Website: macys
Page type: added-to-cart
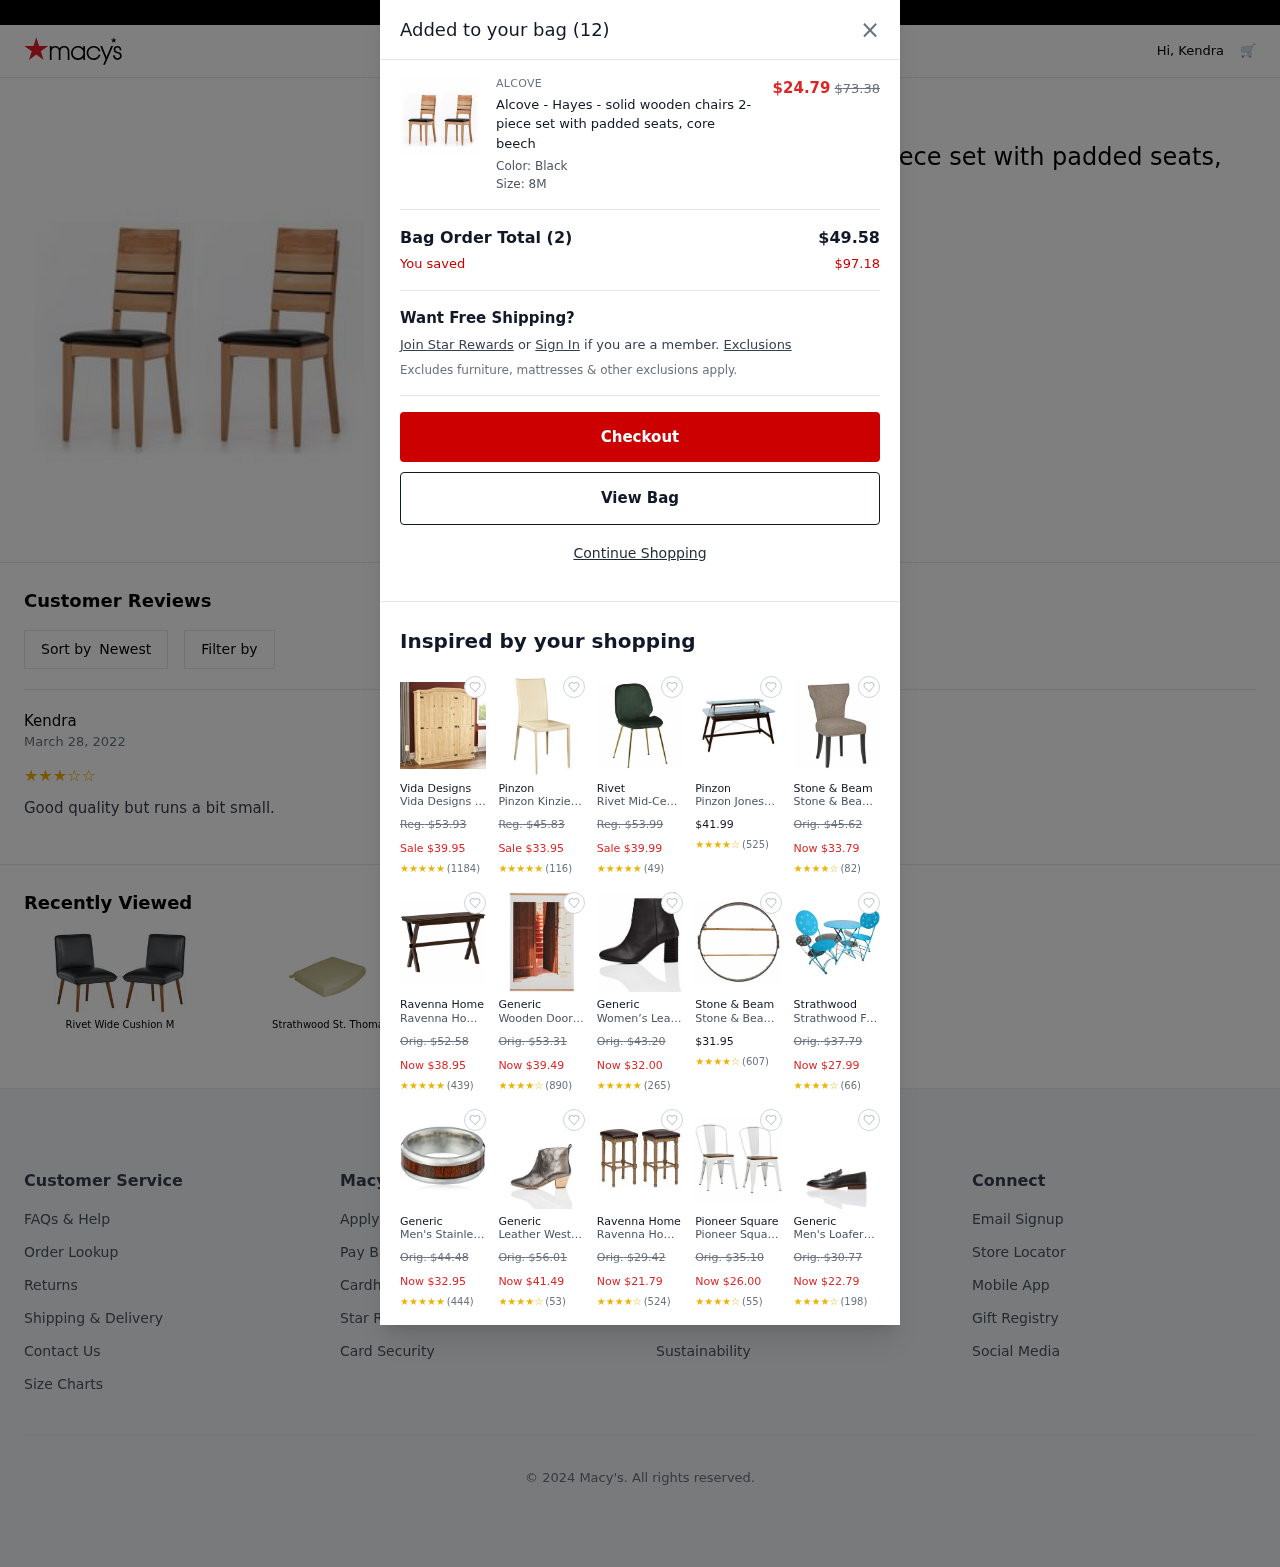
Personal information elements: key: PII_FIRSTNAME
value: Kendra
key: PII_REVIEW
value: Good quality but runs a bit small.
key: PII_USER_RATING
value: ★
★
★
★
★
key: PII_USER_RATING
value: ★
★
★
★
☆
Product elements: key: PRODUCT1_BRAND
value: Alcove
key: PRODUCT1_NAME
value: Alcove - Hayes - solid wooden chairs 2-piece set with padded seats, core beech
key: PRODUCT1_PRICE
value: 24.79
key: PRODUCT18_NAME
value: Rivet Wide Cushion M
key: PRODUCT19_NAME
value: Strathwood St. Thoma
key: PRODUCT1_ORIGINAL_PRICE
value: $73.38
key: PRODUCT2_BRAND
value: Vida Designs
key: PRODUCT2_NAME
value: Vida Designs Corona Wardrobe, 3 Door, Solid Pine Wood, Solid Pine Wood, Distressed Waxed Pine Bedroo
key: PRODUCT2_ORIGINAL_PRICE
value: Reg. $53.93
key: PRODUCT2_PRICE
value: Sale $39.95
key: PRODUCT2_RATING
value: ★
★
★
★
★
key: PRODUCT2_NUM_RATINGS
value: (1184)
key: PRODUCT3_BRAND
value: Pinzon
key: PRODUCT3_NAME
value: Pinzon Kinzie Leather Dining Chair, Cream
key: PRODUCT3_ORIGINAL_PRICE
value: Reg. $45.83
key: PRODUCT3_PRICE
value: Sale $33.95
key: PRODUCT3_RATING
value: ★
★
★
★
★
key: PRODUCT3_NUM_RATINGS
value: (116)
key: PRODUCT4_BRAND
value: Rivet
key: PRODUCT4_NAME
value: Rivet Mid-Century Luxe Velvet Dining Chair, 34.1"H, Set of 2, Dark Green
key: PRODUCT4_ORIGINAL_PRICE
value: Reg. $53.99
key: PRODUCT4_PRICE
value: Sale $39.99
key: PRODUCT4_RATING
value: ★
★
★
★
★
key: PRODUCT4_NUM_RATINGS
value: (49)
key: PRODUCT5_BRAND
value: Pinzon
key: PRODUCT5_NAME
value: Pinzon Jonesport Glasstop Wooden Desk with Hutch, Kona
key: PRODUCT5_PRICE
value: $41.99
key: PRODUCT5_RATING
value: ★
★
★
★
☆
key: PRODUCT5_NUM_RATINGS
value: (525)
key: PRODUCT6_BRAND
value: Stone & Beam
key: PRODUCT6_NAME
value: Stone & Beam Flared-Back Dining Chair, 37"H, Set of 2, Gray
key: PRODUCT6_ORIGINAL_PRICE
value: Orig. $45.62
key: PRODUCT6_PRICE
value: Now $33.79
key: PRODUCT6_RATING
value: ★
★
★
★
☆
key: PRODUCT6_NUM_RATINGS
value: (82)
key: PRODUCT7_BRAND
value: Ravenna Home
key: PRODUCT7_NAME
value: Ravenna Home Cross Flush Mounted Wooden Coffee Table
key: PRODUCT7_ORIGINAL_PRICE
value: Orig. $52.58
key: PRODUCT7_PRICE
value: Now $38.95
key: PRODUCT7_RATING
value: ★
★
★
★
★
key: PRODUCT7_NUM_RATINGS
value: (439)
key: PRODUCT8_BRAND
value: Generic
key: PRODUCT8_NAME
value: Wooden Door to an Old City Photo Print
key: PRODUCT8_ORIGINAL_PRICE
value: Orig. $53.31
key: PRODUCT8_PRICE
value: Now $39.49
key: PRODUCT8_RATING
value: ★
★
★
★
☆
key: PRODUCT8_NUM_RATINGS
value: (890)
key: PRODUCT9_BRAND
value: Generic
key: PRODUCT9_NAME
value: Women’s Leather Ankle Boots, Black (Black Black), 6 UK
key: PRODUCT9_ORIGINAL_PRICE
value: Orig. $43.20
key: PRODUCT9_PRICE
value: Now $32.00
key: PRODUCT9_RATING
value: ★
★
★
★
★
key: PRODUCT9_NUM_RATINGS
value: (265)
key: PRODUCT10_BRAND
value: Stone & Beam
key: PRODUCT10_NAME
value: Stone & Beam Modern Rustic Round Wood and Galvanized Metal Wall Shelf Decor, 24 Inch (Renewed)
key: PRODUCT10_PRICE
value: $31.95
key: PRODUCT10_RATING
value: ★
★
★
★
☆
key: PRODUCT10_NUM_RATINGS
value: (607)
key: PRODUCT11_BRAND
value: Strathwood
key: PRODUCT11_NAME
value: Strathwood Folding Garden Bistro Set, Blue
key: PRODUCT11_ORIGINAL_PRICE
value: Orig. $37.79
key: PRODUCT11_PRICE
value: Now $27.99
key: PRODUCT11_RATING
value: ★
★
★
★
☆
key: PRODUCT11_NUM_RATINGS
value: (66)
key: PRODUCT12_BRAND
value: Generic
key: PRODUCT12_NAME
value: Men's Stainless Steel Light Wooden Inlay Ring, Size 11
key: PRODUCT12_ORIGINAL_PRICE
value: Orig. $44.48
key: PRODUCT12_PRICE
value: Now $32.95
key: PRODUCT12_RATING
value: ★
★
★
★
★
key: PRODUCT12_NUM_RATINGS
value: (444)
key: PRODUCT13_BRAND
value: Generic
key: PRODUCT13_NAME
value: Leather Western Ankle Boot, Grey (Dusted Metallic), 7 UK
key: PRODUCT13_ORIGINAL_PRICE
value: Orig. $56.01
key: PRODUCT13_PRICE
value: Now $41.49
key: PRODUCT13_RATING
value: ★
★
★
★
☆
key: PRODUCT13_NUM_RATINGS
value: (53)
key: PRODUCT14_BRAND
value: Ravenna Home
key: PRODUCT14_NAME
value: Ravenna Home Wooden Bar Stool with Nailhead
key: PRODUCT14_ORIGINAL_PRICE
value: Orig. $29.42
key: PRODUCT14_PRICE
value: Now $21.79
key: PRODUCT14_RATING
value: ★
★
★
★
☆
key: PRODUCT14_NUM_RATINGS
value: (524)
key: PRODUCT15_BRAND
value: Pioneer Square
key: PRODUCT15_NAME
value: Pioneer Square Beja Metal Dining Chair with Wood Seat, Set of 2, Coconut White
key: PRODUCT15_ORIGINAL_PRICE
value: Orig. $35.10
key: PRODUCT15_PRICE
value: Now $26.00
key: PRODUCT15_RATING
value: ★
★
★
★
☆
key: PRODUCT15_NUM_RATINGS
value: (55)
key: PRODUCT16_BRAND
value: Generic
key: PRODUCT16_NAME
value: Men's Loafers in Leather with Built Wooden Sole, Black (Black), 10.5 UK
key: PRODUCT16_ORIGINAL_PRICE
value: Orig. $30.77
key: PRODUCT16_PRICE
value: Now $22.79
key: PRODUCT16_RATING
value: ★
★
★
★
☆
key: PRODUCT16_NUM_RATINGS
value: (198)
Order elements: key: ORDER_DATE
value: March 28, 2022
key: ORDER_NUM_ITEMS
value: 12
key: ORDER_NUM_ITEMS
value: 2
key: ORDER_SUBTOTAL
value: $49.58
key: ORDER_SAVINGS
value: $97.18